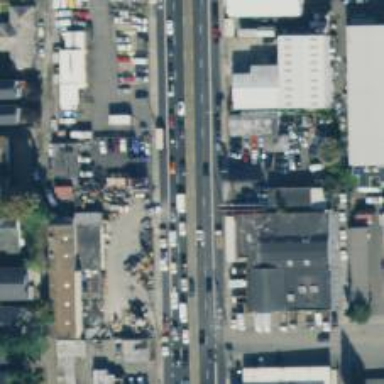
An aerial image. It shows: Primary road with asphalt surface. There is separate sidewalk.